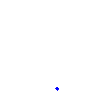
Particle: kaon